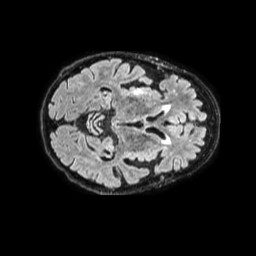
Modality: FLAIR
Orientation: axial
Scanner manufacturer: philips
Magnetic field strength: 1.5 T
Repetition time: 4.8 s
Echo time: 0.3582 s